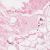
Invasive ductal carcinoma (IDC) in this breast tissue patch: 0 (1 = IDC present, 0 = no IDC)